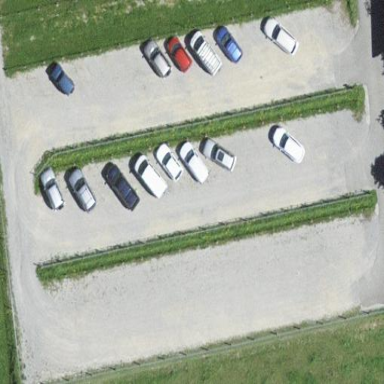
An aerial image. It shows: Parking area with gravel surface.